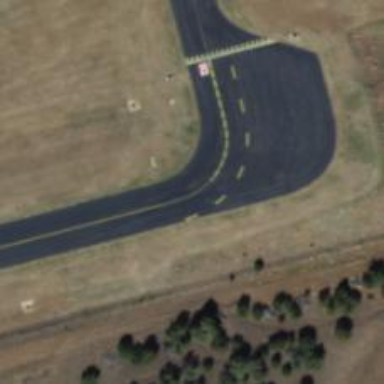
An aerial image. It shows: Taxiway at the airport with asphalt surface.